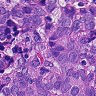
Metastatic tissue present: yes